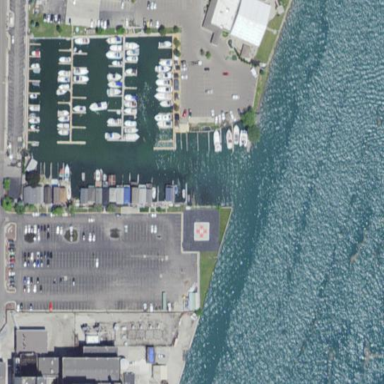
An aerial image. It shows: Marina on leisure land.